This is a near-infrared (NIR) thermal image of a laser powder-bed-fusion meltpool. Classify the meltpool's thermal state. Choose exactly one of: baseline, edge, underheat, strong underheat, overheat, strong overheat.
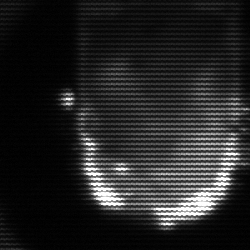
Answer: baseline